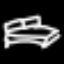
Label: bed